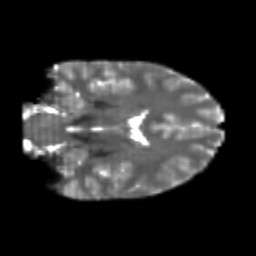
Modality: T2w
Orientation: coronal
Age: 20
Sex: female
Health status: healthy
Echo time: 0.074 s